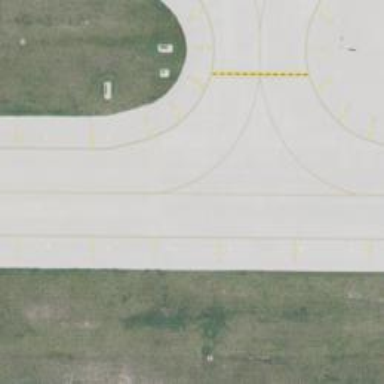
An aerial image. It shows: View of taxiway at the airport.